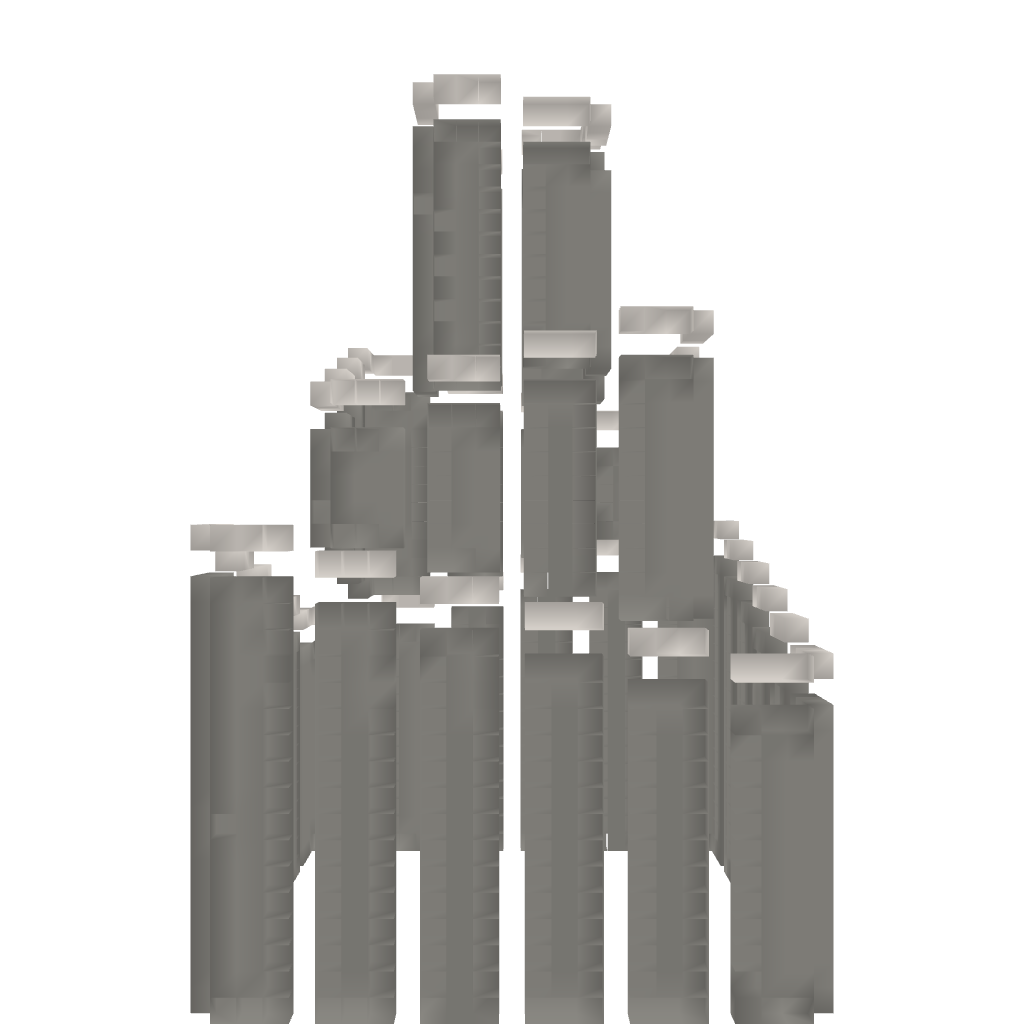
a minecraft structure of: Spawn Concept